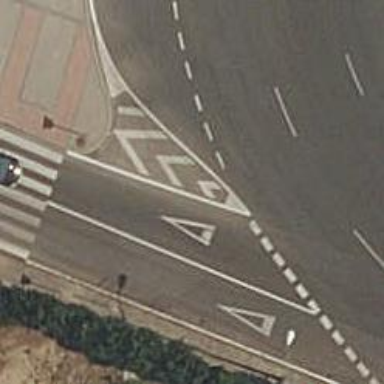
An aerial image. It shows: Road with "give way" sign.